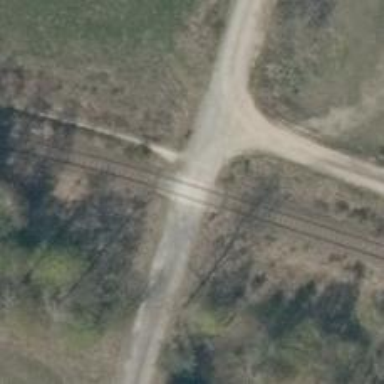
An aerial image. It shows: Level crossing along the railway.